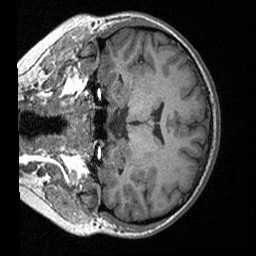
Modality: T1w
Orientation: coronal
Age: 19
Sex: female
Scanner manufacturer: siemens
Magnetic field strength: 3 T
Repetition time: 1.64 s
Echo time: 0.00234 s